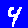
Digit: 4